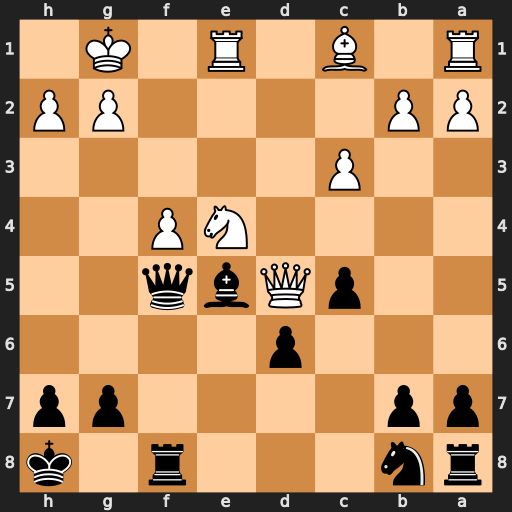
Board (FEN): rn3r1k/pp4pp/3p4/2pQbq2/4NP2/2P5/PP4PP/R1B1R1K1
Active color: b
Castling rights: -
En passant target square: -
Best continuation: Bd4+ Qxd4 cxd4